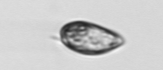
Label: Prorocentrum_triestinum